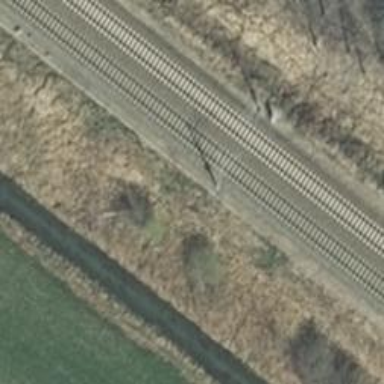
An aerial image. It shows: Railway milestone with catenary mast.